Question: I am writing a vba code that loops through records and if record equals environment username then display its offset records of found username within a form showing in labels.
So far I have come across a brick wall, trying to get the values that belong to the matching username.

##
'''
Dim rs As DAO.Recordset
Set rs = CurrentDb.OpenRecordset("SELECT * FROM agentKPI")
'Check to see if the recordset actually contains rows
If Not (rs.EOF And rs.BOF) Then
rs.MoveFirst 'Unnecessary in this case, but still a good habit
Do Until rs.EOF = True
'Perform an edit
rs.Edit
rs("staffName") = Environ$("username")
Form!agentKPI!label10.Caption
Form!agentKPI!label14.Caption
Form!agentKPI!label23.Caption
Form!agentKPI!label26.Caption
'rs!kpi1 = True
'rs("kpi1") = True 'The other way to refer to a field
'Save contact name into a variable
'sContactName = rs!staffName & " " & rs!staffID
'rs!kpi3 = sContactName
rs.Update
'Move to the next record. Don't ever forget to do this.
rs.MoveNext
Loop
Else
MsgBox "There are no records in the recordset."
End If
MsgBox ("Finished looping through records." & Environ$("username"))
rs.Close 'Close the recordset
Set rs = Nothing 'Clean up
'''
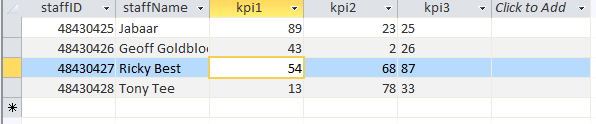
Answer: > it will be one record found
use this code:
'''
Dim rs As DAO.Recordset
Dim sqlStr As String
sqlStr = "SELECT * FROM agentKPI WHERE staffName = '" & Environ$("username") & "'"
Set rs = CurrentDb.OpenRecordset(sqlStr)
'Check to see if the recordset actually contains rows
If Not (rs.EOF And rs.BOF) Then
Forms!agentKPI!Label10.Caption = rs("staffName")
Forms!agentKPI!Label14.Caption = rs("kpi1")
Forms!agentKPI!Label23.Caption = rs("kpi2")
Forms!agentKPI!Label26.Caption = rs("kpi3")
Else
MsgBox "There are no records in the recordset."
End If
MsgBox "Finished looping through records. " & Environ$("username")
rs.Close 'Close the recordset
Set rs = Nothing 'Clean up
'''